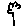
Label: flower